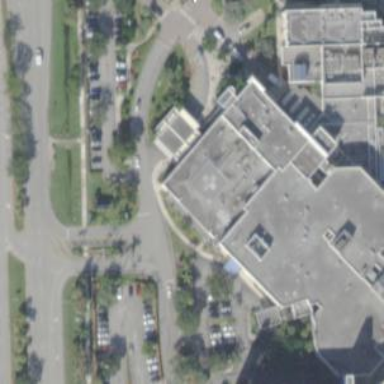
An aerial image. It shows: Entrance designated for emergency ward.